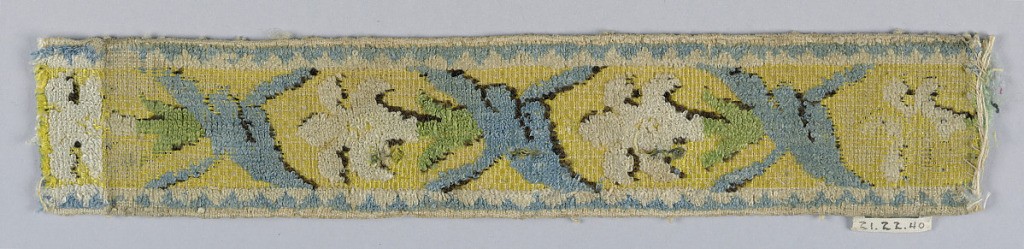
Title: Border fragment
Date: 17th–18th century
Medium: silk, vegetable fiber? Technique: uncut supplementary warp pile (velvet)
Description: Fragment of a band for a border. Design of flower and branch in white, blue, black, and green loose pile on yellow silk ground. Weft of coarse vegetable fiber.